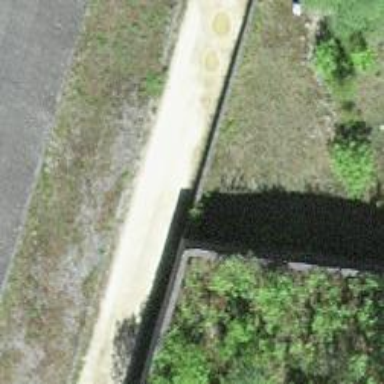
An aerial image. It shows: Retaining wall made of concrete.